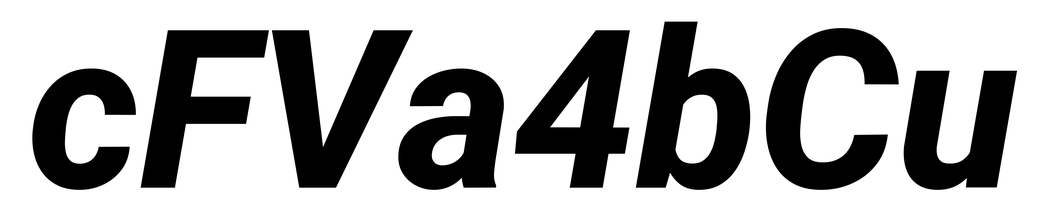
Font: Roboto-Italic_ExtraBold_Italic